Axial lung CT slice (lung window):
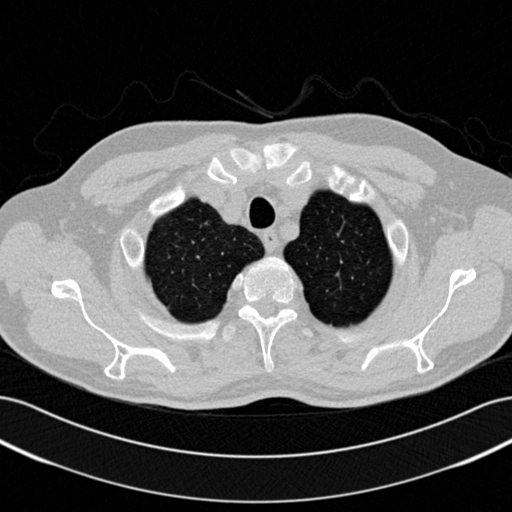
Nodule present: no